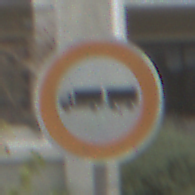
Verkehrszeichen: VerbotLastkraftwagenMitAnhaenger
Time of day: Midday
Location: Outdoor (Urban)
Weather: Overcast
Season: NotSpecified
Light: Natural